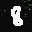
Label: 8